Field crop: maize
Growth stage: 2
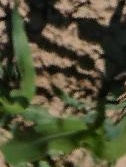
Species: maize